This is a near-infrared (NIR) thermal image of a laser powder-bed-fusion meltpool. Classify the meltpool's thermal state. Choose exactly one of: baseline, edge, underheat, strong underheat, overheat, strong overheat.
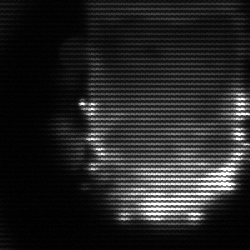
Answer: baseline